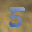
Label: 5